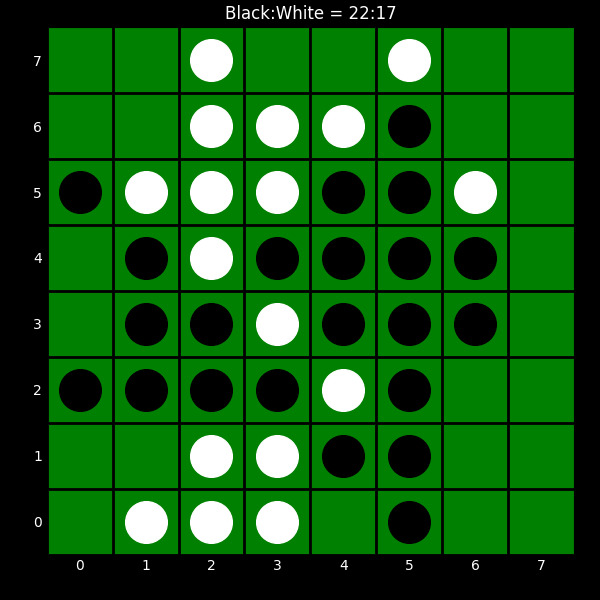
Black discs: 22
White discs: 17